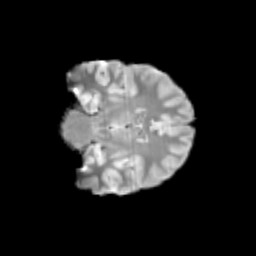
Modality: T2w
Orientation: coronal
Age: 10
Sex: male
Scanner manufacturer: siemens
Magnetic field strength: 3 T
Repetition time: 3.8 s
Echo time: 0.07 s